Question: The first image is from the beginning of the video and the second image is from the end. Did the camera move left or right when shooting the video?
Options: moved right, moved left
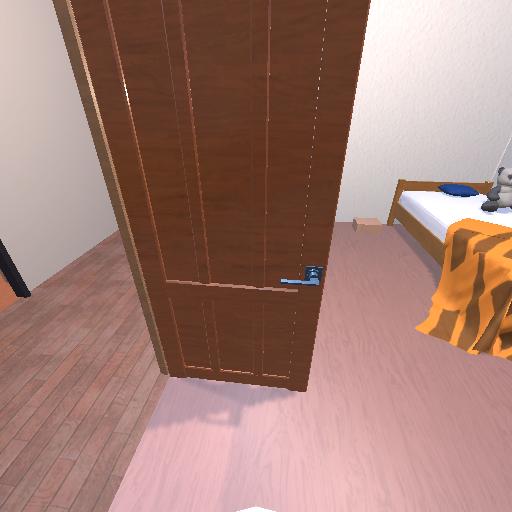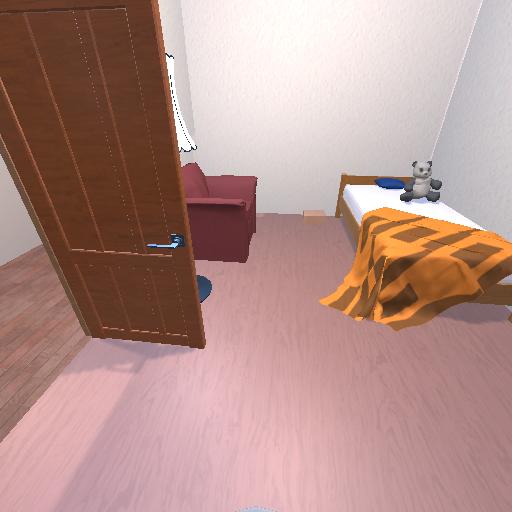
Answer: moved right